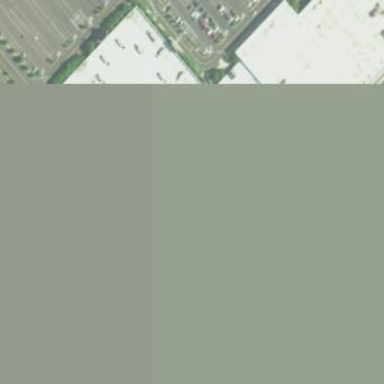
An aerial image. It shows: Mall building.